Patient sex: M
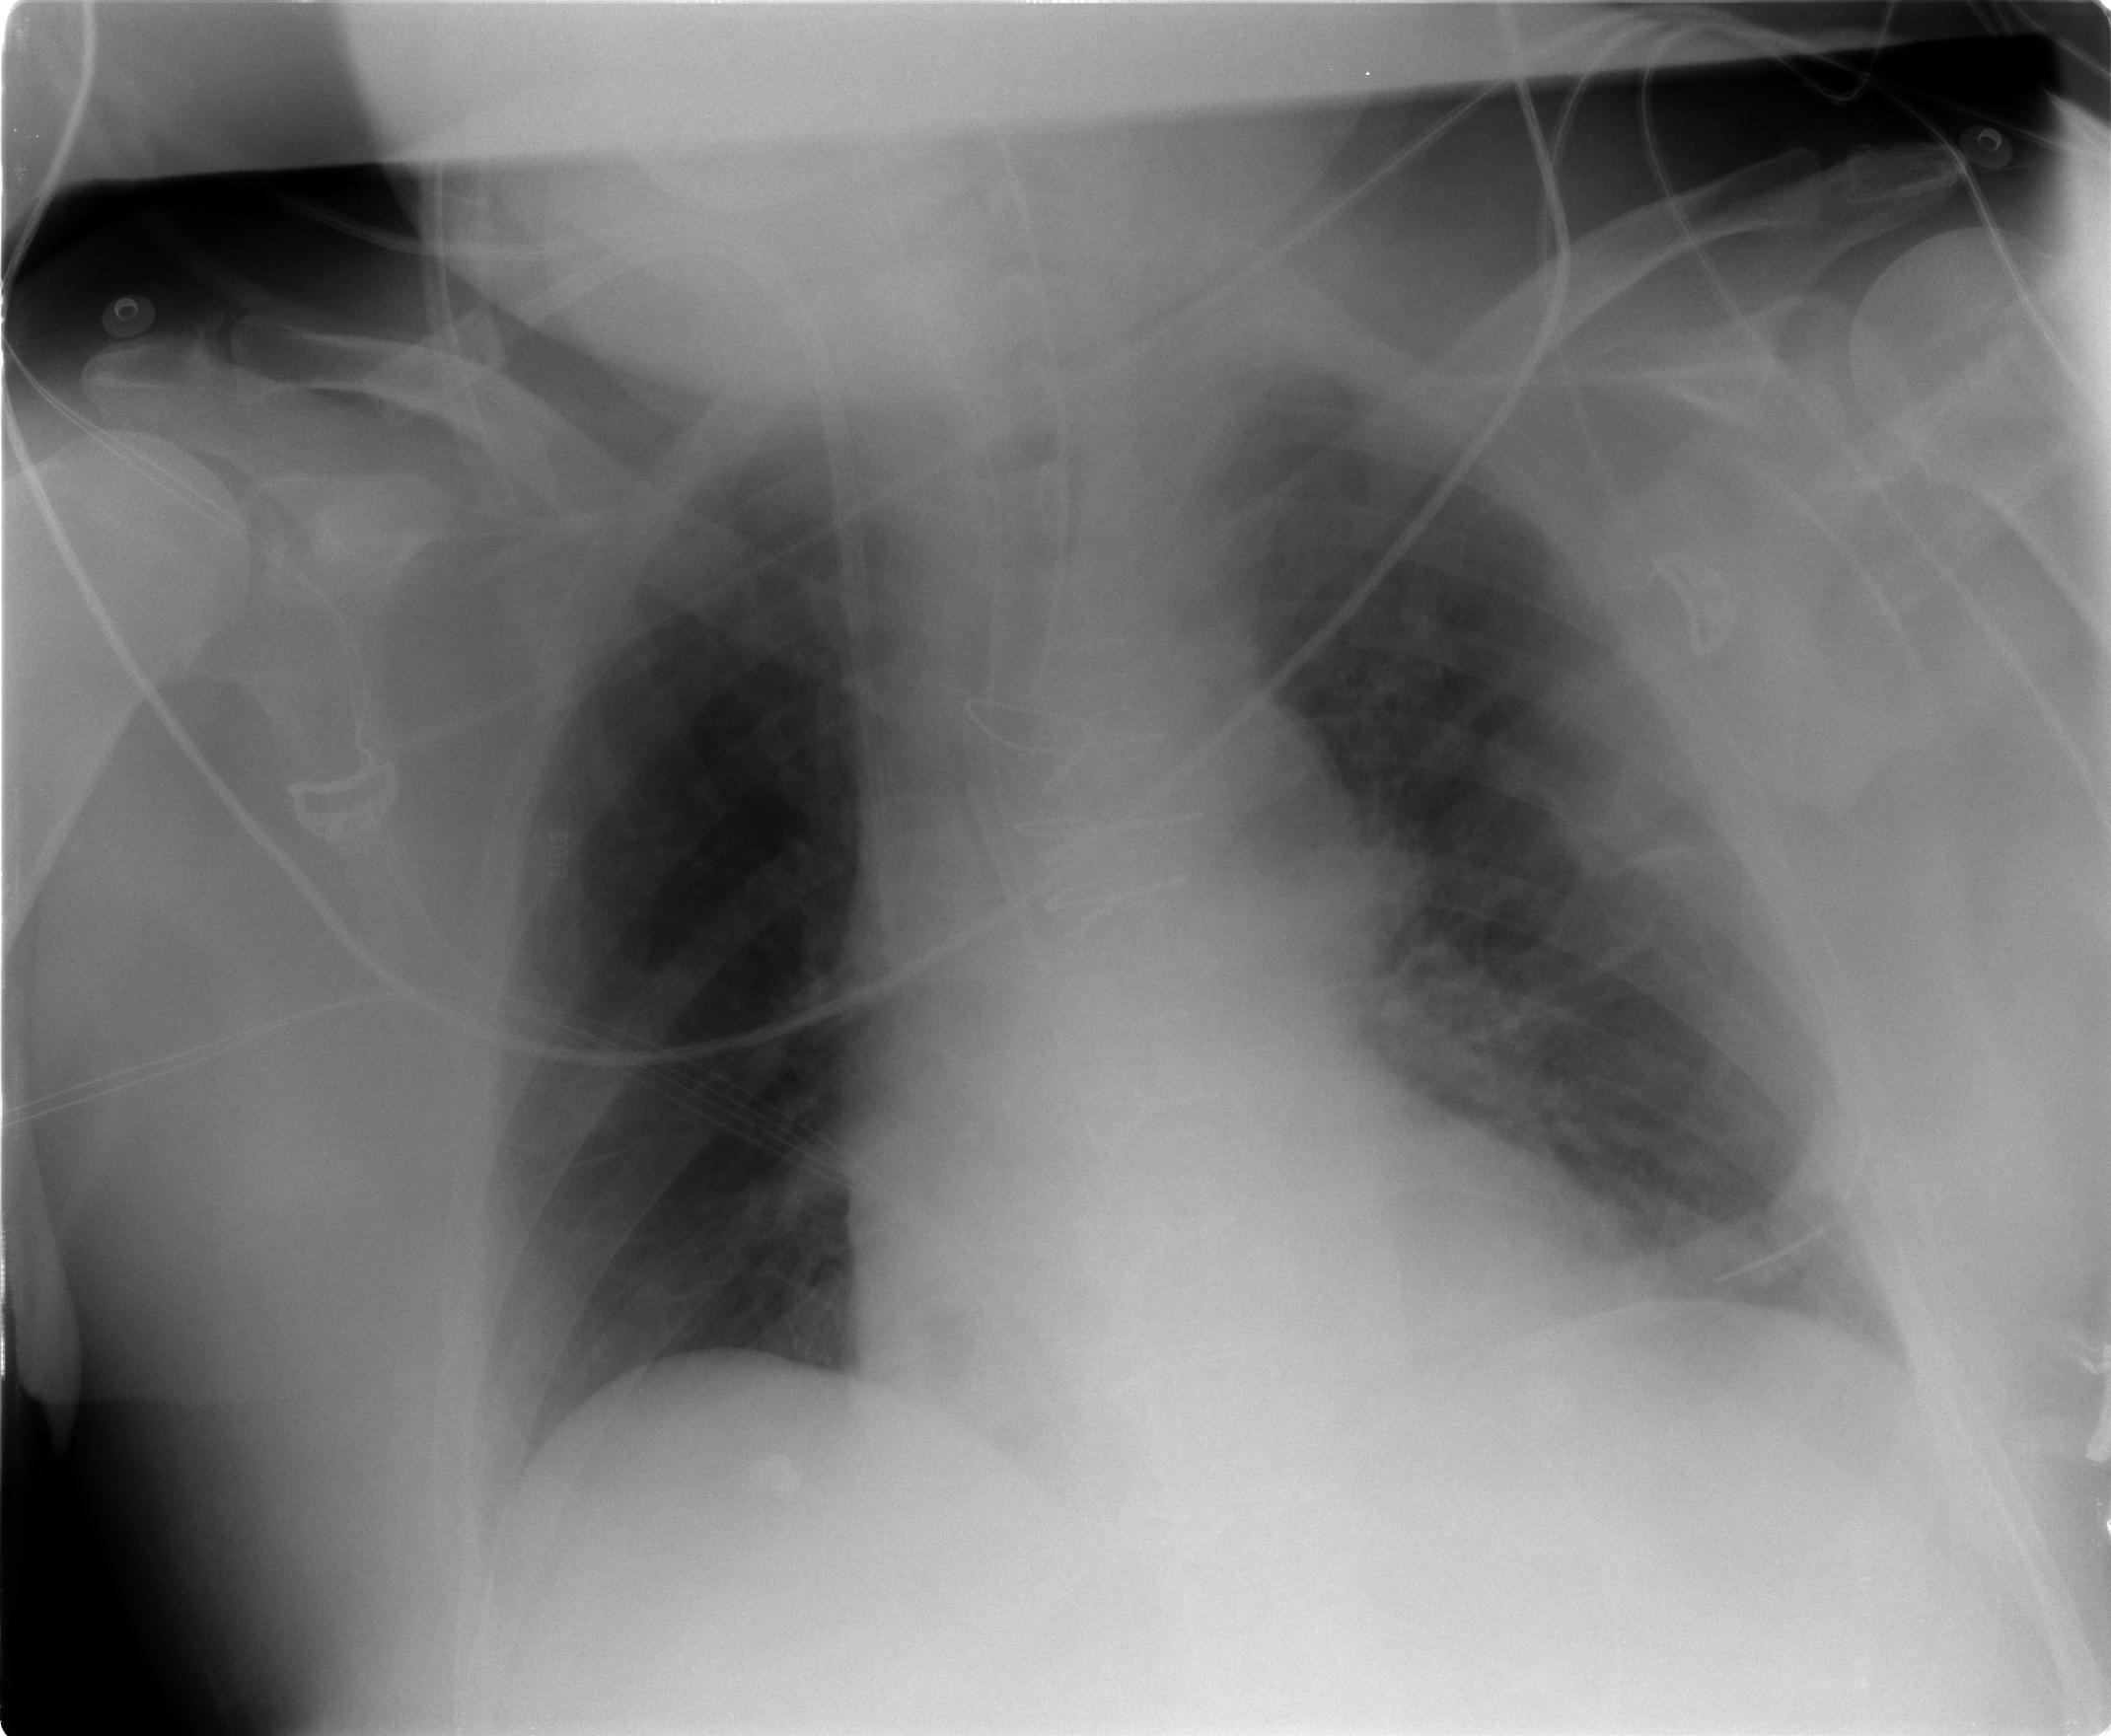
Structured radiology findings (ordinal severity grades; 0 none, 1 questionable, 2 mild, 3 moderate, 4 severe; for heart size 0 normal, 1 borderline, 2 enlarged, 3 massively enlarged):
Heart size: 2
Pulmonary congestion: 2
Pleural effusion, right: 2
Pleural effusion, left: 2
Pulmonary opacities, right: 0
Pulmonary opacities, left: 0
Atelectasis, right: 0
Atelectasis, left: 2